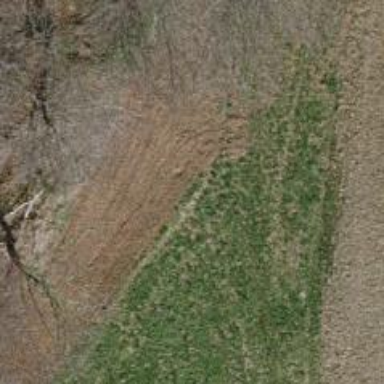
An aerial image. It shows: Track with grass surface. There are vegetation obstacles along the way.